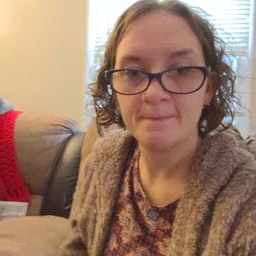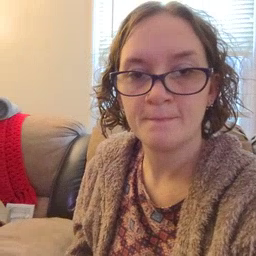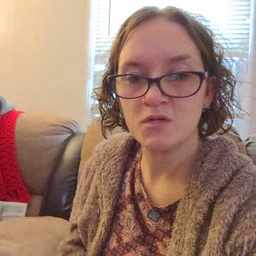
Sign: vacuum